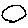
Label: circle